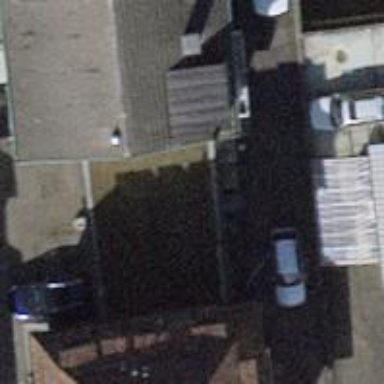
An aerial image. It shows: Car repair shop.